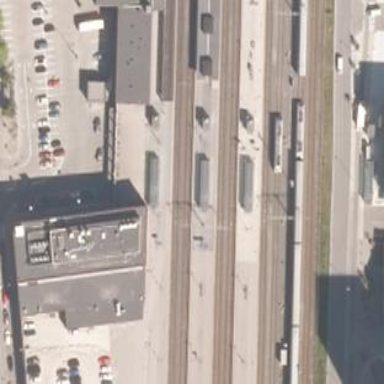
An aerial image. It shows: Close-up of railway platform edge.